Field crop: maize
Growth stage: 2
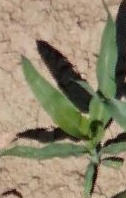
Species: maize